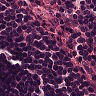
Metastatic tissue present: no